Field crop: tomato
Growth stage: 1
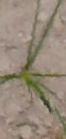
Species: cyperus